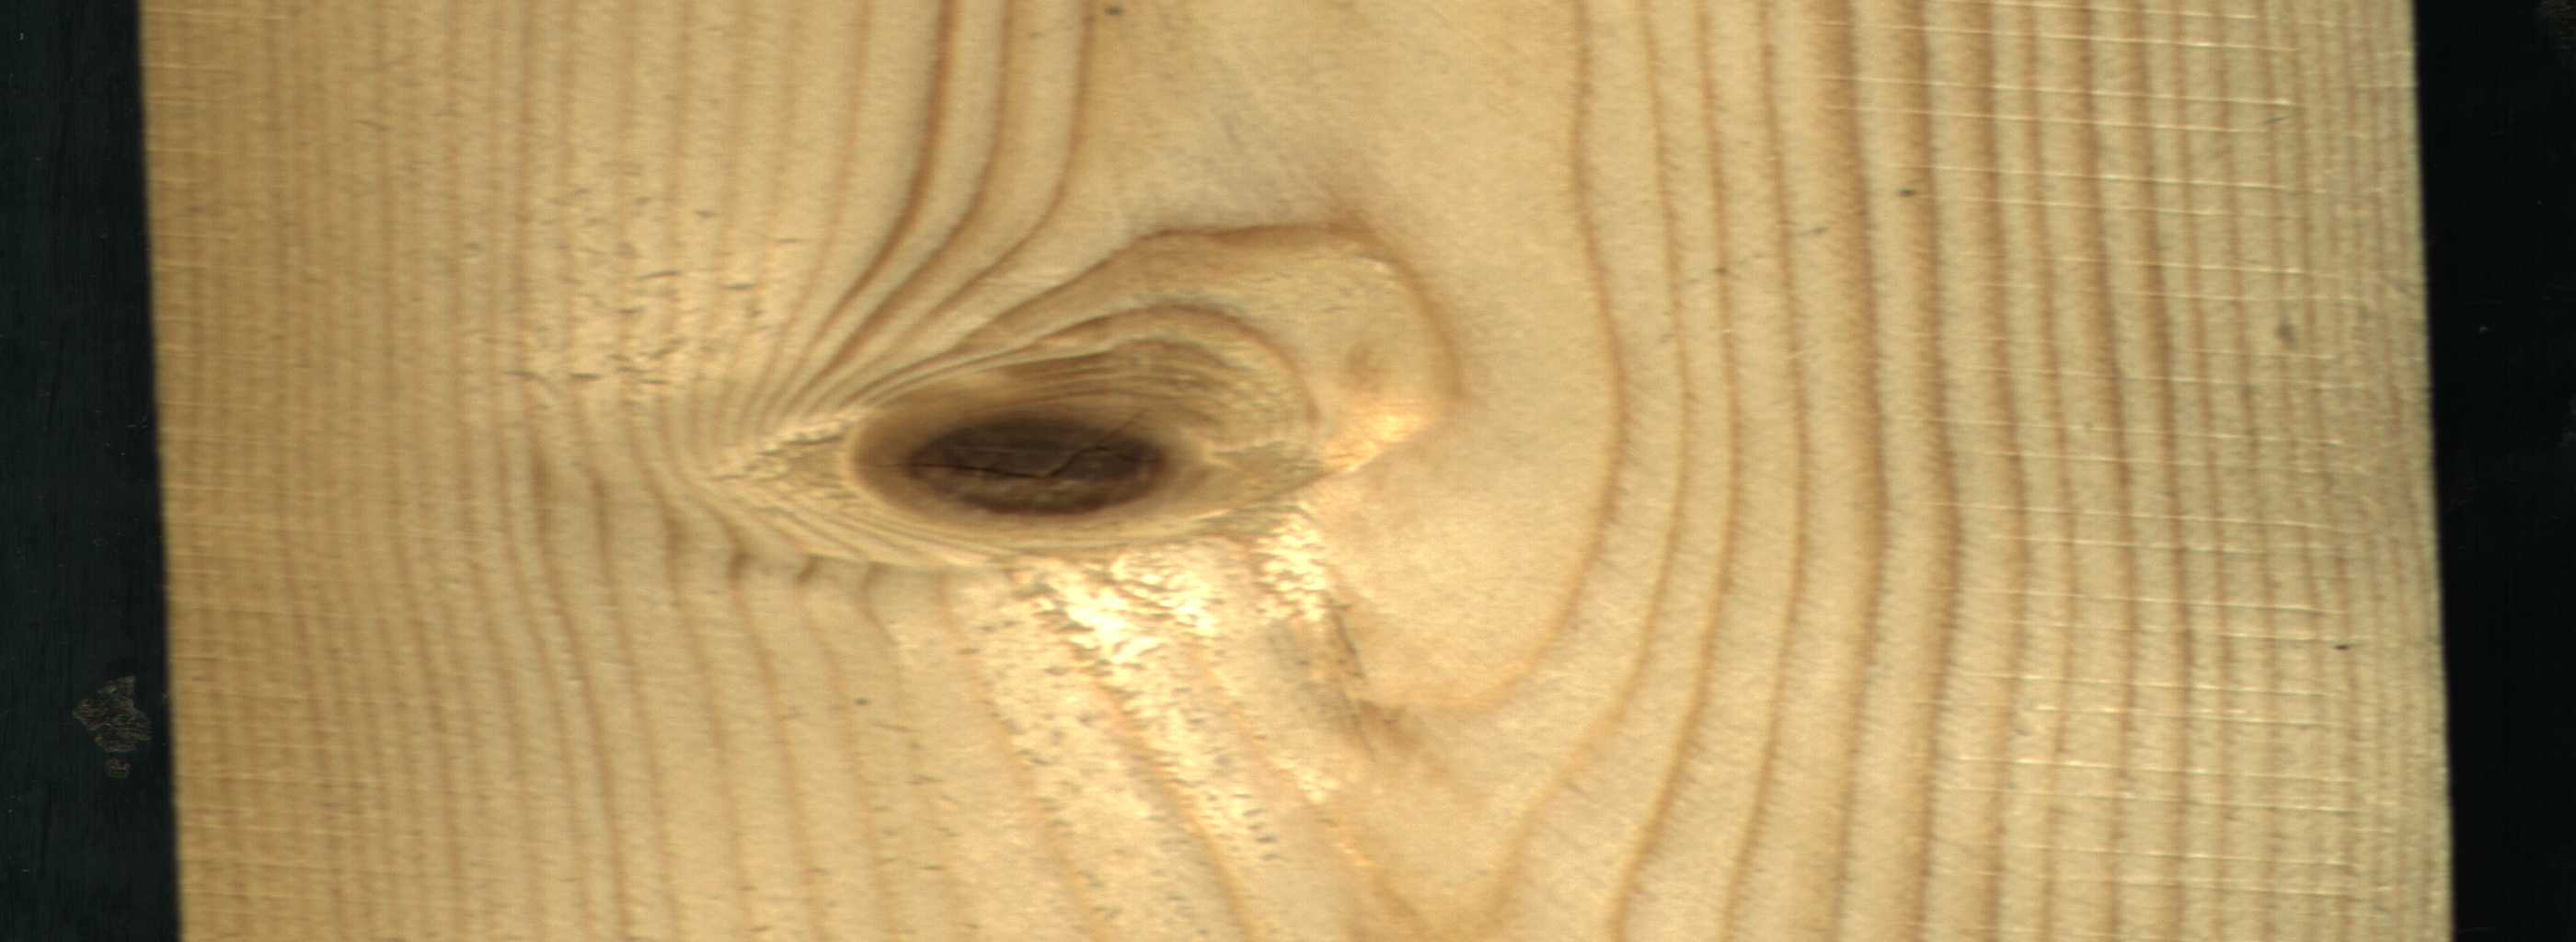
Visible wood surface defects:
knot_with_crack